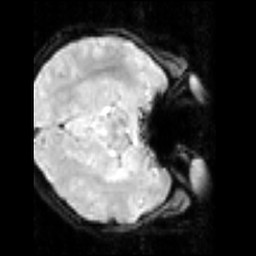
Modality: inplaneT2
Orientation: axial
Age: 19
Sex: female